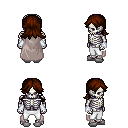
a pixel art fantasy rpg character, male body template, skeleton, gray cape, white pants, brown loose hair, white cloth bracers, white slippers, four views (front, back, left, right), 2x2 character sprite sheet, small pixel art, hard edges, no anti-aliasing